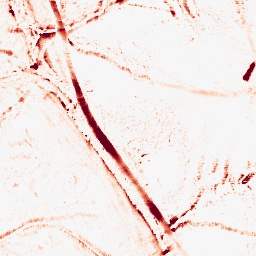
Category: morphological
Decomposition family: morphological_ellipse
Decomposition parameters: operation: opening
width: 10
height: 10
Upsampling method: lanczos
Upsampling parameters: scale: 4
Upsampling scale: 4